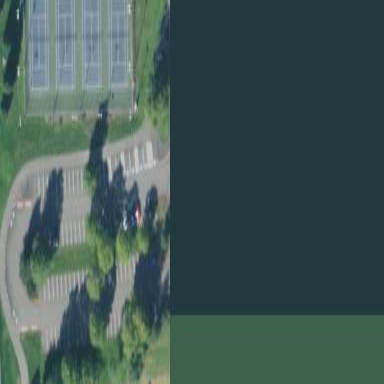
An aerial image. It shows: Parking area with surface.